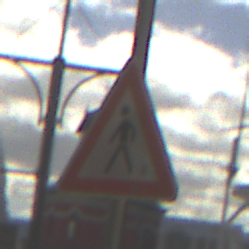
Verkehrszeichen: FussgaengerRechts
Umgebung: Outdoor, Urban
Tageszeit: MorningAfternoon
Wetter: PartlyCloudy
Licht: Natural
Jahreszeit: NotSpecified
Kontrast: HighContrast